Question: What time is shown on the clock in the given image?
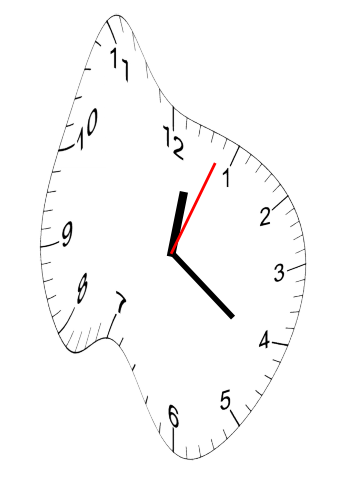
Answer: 12:21:04